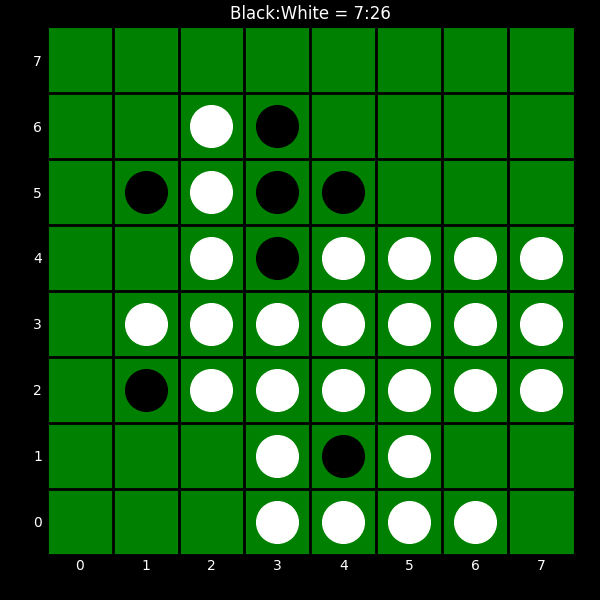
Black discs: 7
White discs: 26